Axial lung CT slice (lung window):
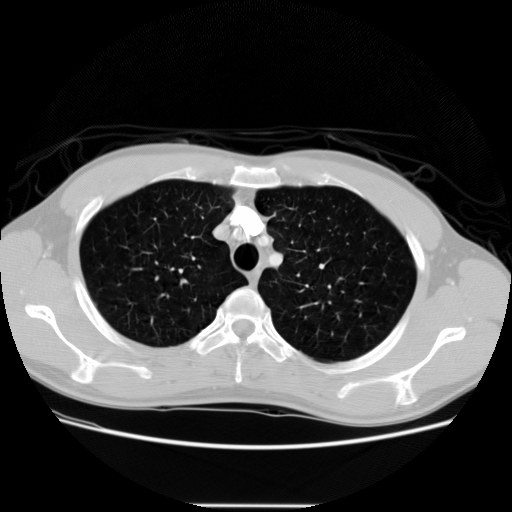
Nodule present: no